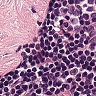
Metastatic tissue present: no